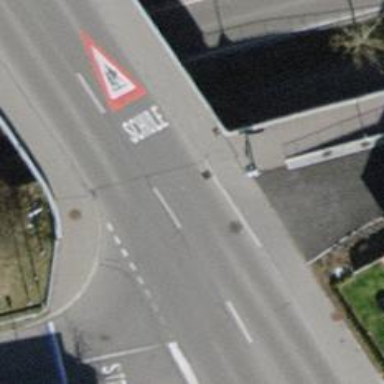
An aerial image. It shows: Asphalt footway that serves as sidewalk on bridge.